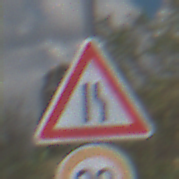
Verkehrszeichen: EinseitigVerengteFahrbahnRechts
Zusatzzeichen unten: Geschwindigkeit20
Umgebung: Outdoor, Nature
Tageszeit: Midday
Wetter: PartlyCloudy
Licht: Natural
Jahreszeit: Autumn
Kontrast: HighContrast